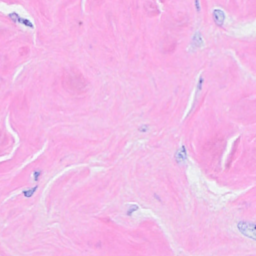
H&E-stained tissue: Breast